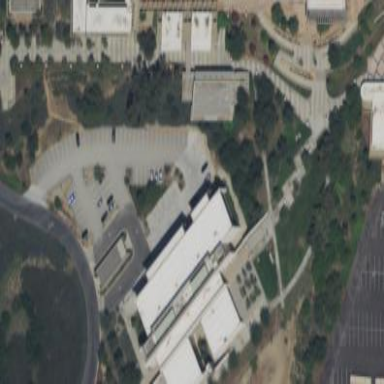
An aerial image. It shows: College building.